Chest X-ray. View position: PA
Patient age: 46
Patient sex: F
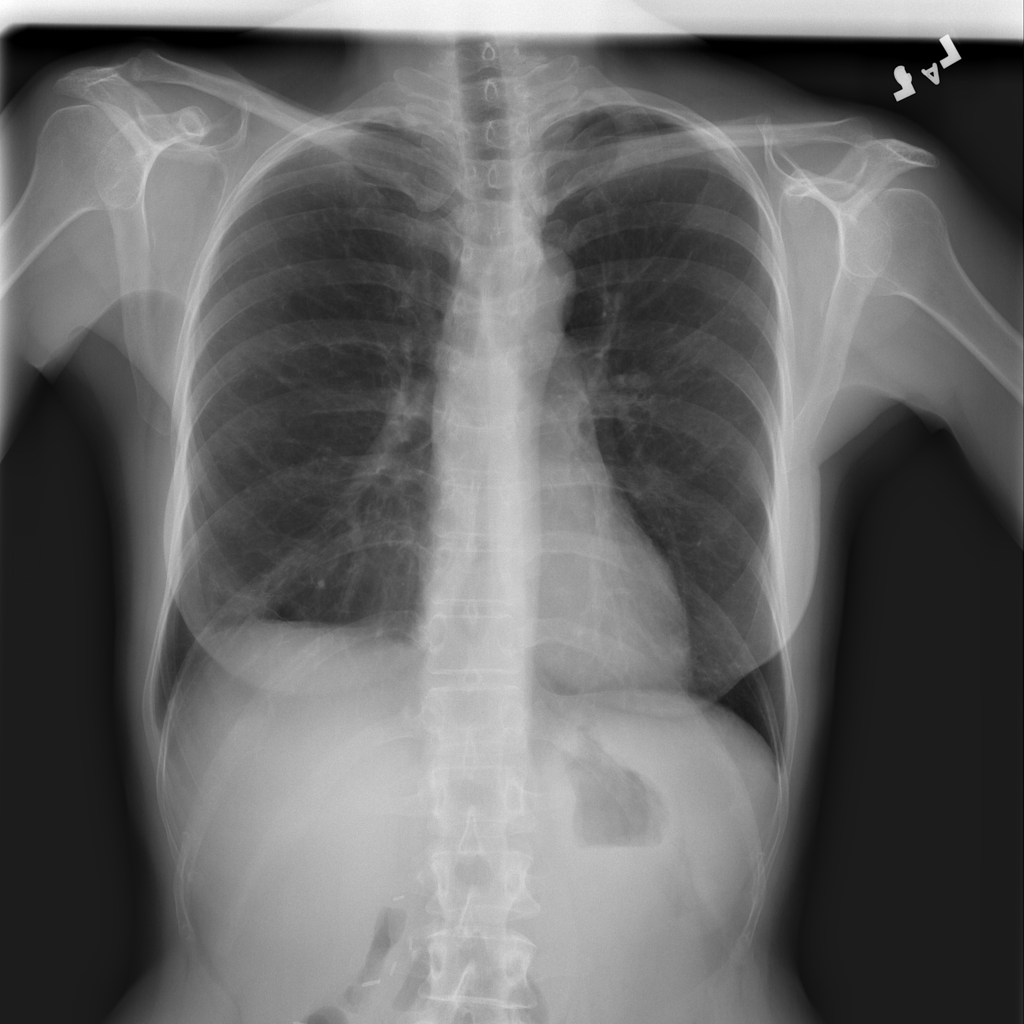
Finding: Pneumothorax